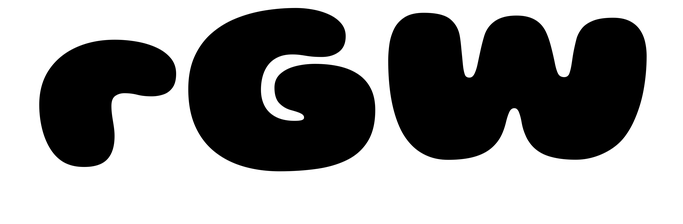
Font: Gluten_Black